Question: I'm having an odd problem with some floated divs on <URL>. There are 3 of them across the page, with 1em margins between. In Chrome they line up perfectly, but in IE and FF, the right hand one drops a little - but not all the way below. I thought this might be best described with a picture, please see below:

I can't work out which bit of the CSS is causing this - I've been through the new FF code inspector and highlighted all block level objects with the webdev toolbar but can't see anything that would cause such a drop.
I did wonder if it was something within the JS twitter feed causing it, but I've swapped round the Twitter and "Update" boxes and it's always the right-hand one. I've also tried removing additional elements from the page - everything between the menu and these three boxes.
I must admit, I'm at my wit's end! Can anyone spot something obvious I've missed? The CSS is fairly large, and I'm not sure which bit to show, so I haven't copied it in in, but will do if anyone desires. Otherwise everything can be viewed at <URL>
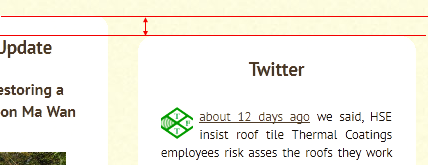
Answer: Change 'width: 15.25em' in 'div#main div.tricolumn' to 'width: 15.24em'
That should take care of the issue.